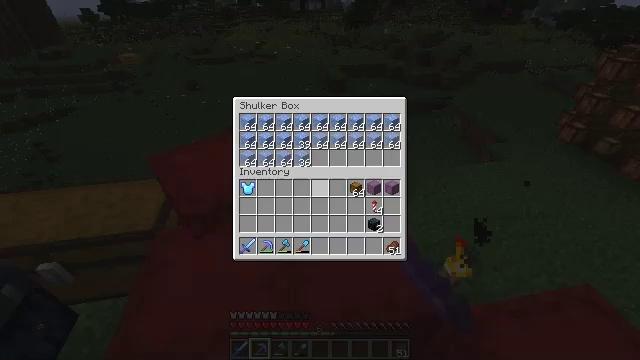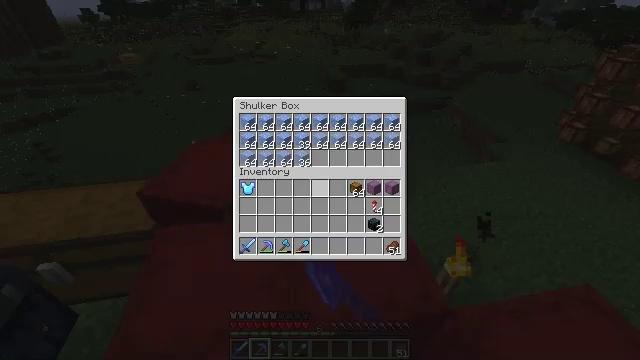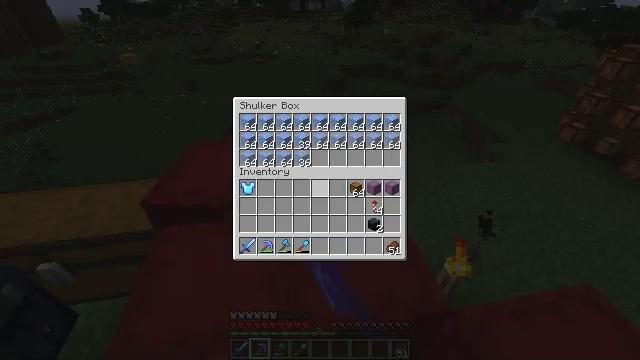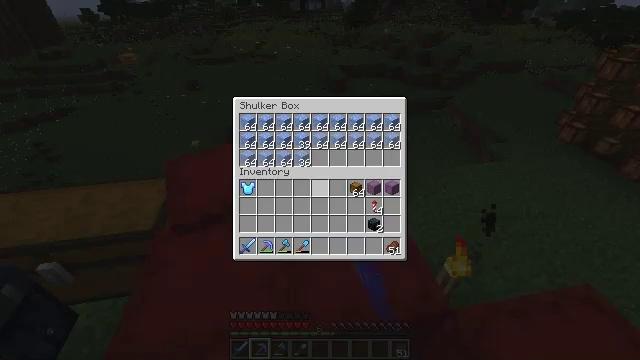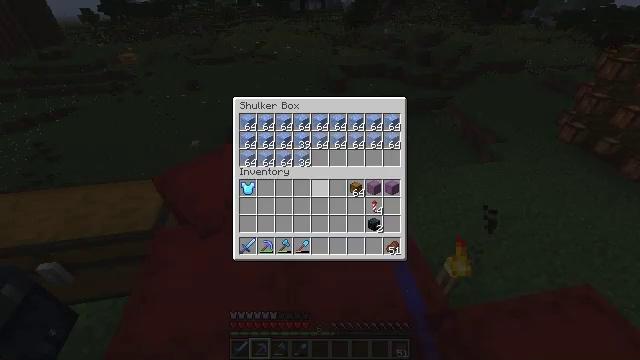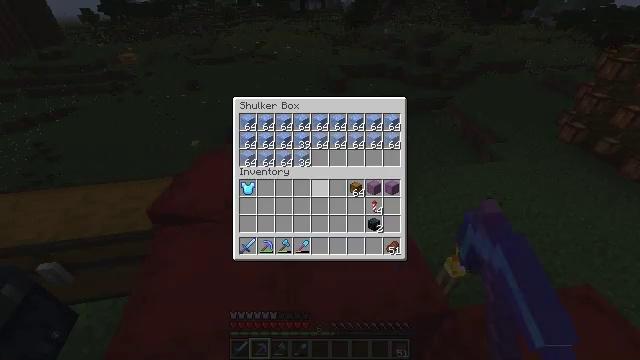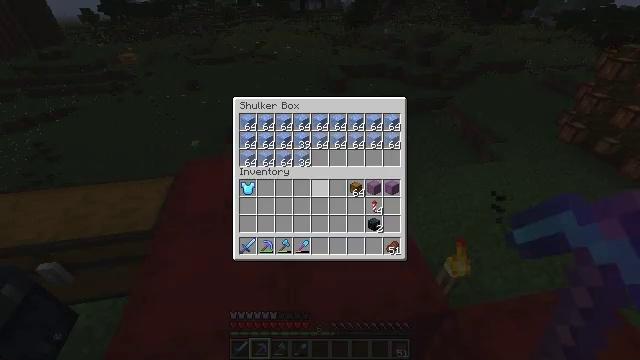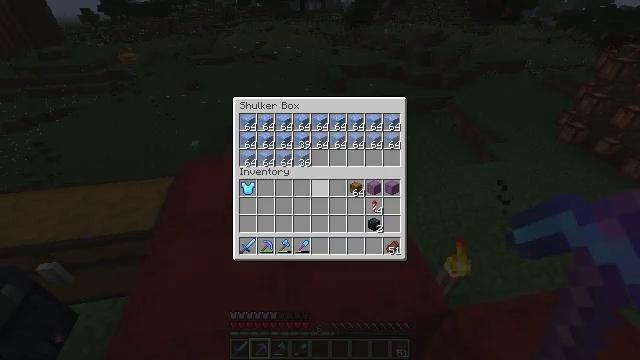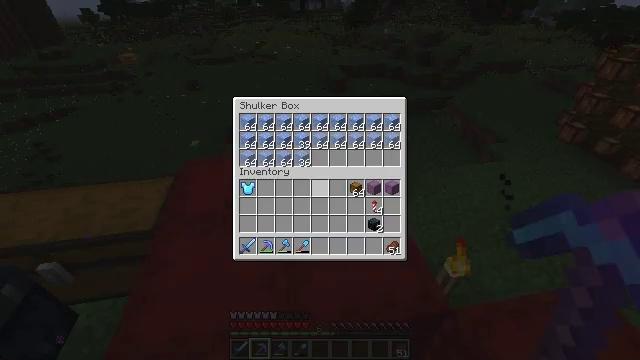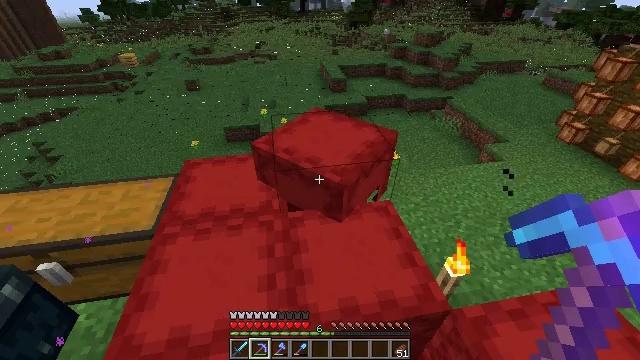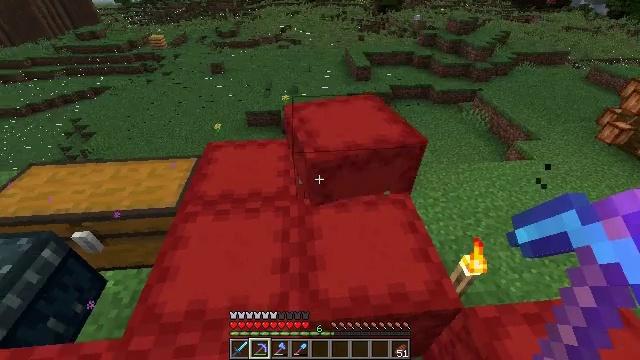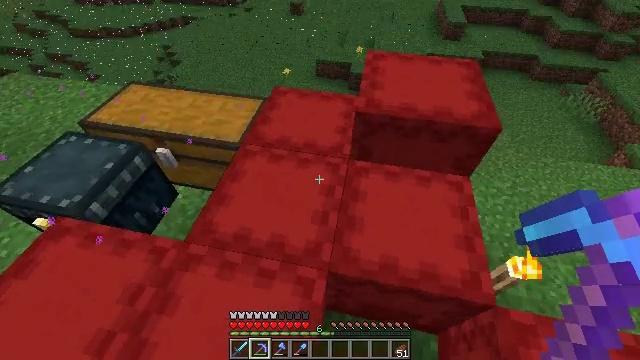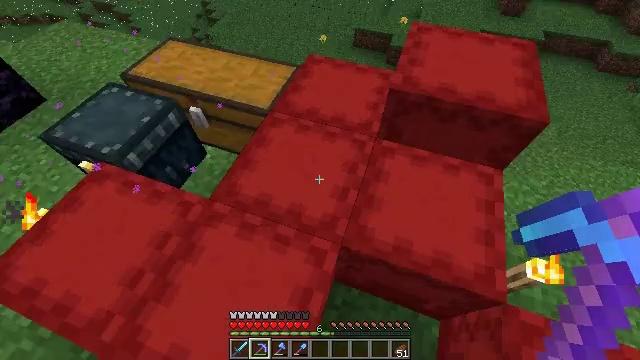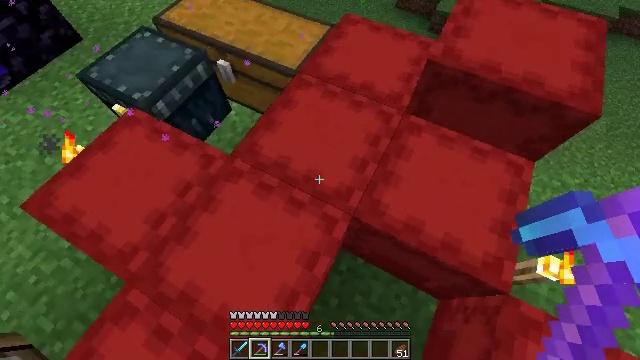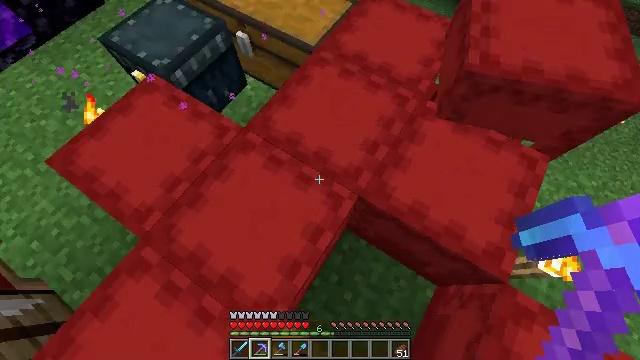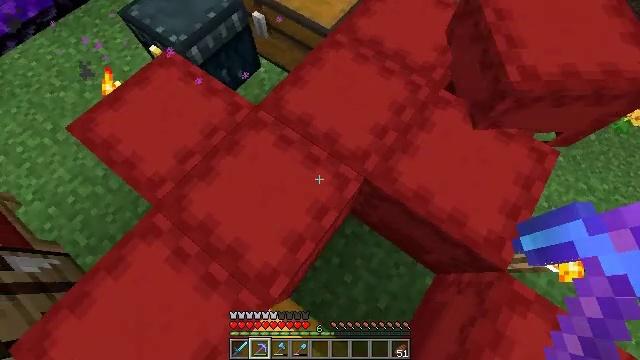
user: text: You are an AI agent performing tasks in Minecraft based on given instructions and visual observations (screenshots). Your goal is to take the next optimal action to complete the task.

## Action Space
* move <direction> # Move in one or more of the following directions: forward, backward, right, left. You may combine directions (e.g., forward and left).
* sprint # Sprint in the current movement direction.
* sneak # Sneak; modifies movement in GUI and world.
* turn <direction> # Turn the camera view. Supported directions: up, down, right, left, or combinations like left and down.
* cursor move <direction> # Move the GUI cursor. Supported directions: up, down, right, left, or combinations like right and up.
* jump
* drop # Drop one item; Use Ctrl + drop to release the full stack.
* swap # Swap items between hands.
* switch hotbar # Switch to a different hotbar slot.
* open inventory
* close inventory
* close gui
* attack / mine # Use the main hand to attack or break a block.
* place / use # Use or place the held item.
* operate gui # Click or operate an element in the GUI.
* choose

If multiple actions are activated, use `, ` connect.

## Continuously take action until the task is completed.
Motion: motion action
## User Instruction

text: Collect the red shulker box into your inventory.
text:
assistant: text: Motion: no_op
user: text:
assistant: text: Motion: no_op
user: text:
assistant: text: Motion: no_op
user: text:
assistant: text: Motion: no_op
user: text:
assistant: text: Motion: no_op
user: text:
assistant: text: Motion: no_op
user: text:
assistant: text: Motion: no_op
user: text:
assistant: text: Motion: no_op
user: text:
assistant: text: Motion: no_op
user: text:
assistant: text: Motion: turn left and down, close gui
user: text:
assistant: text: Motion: turn left and down
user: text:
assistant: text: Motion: turn left and down
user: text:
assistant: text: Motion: turn left and down
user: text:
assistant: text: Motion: move back, turn left and down
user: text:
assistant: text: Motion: move back, turn left and down
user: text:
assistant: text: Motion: move back, turn left
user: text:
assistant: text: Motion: move back, turn left and up
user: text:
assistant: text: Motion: turn left
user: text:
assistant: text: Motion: turn left
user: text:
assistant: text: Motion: no_op
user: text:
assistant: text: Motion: turn up
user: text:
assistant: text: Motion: no_op
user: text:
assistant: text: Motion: turn up
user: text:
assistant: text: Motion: use / place
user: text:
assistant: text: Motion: use / place
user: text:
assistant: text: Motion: use / place
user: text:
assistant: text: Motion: use / place
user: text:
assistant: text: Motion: no_op
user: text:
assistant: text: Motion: open gui
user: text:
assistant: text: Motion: no_op